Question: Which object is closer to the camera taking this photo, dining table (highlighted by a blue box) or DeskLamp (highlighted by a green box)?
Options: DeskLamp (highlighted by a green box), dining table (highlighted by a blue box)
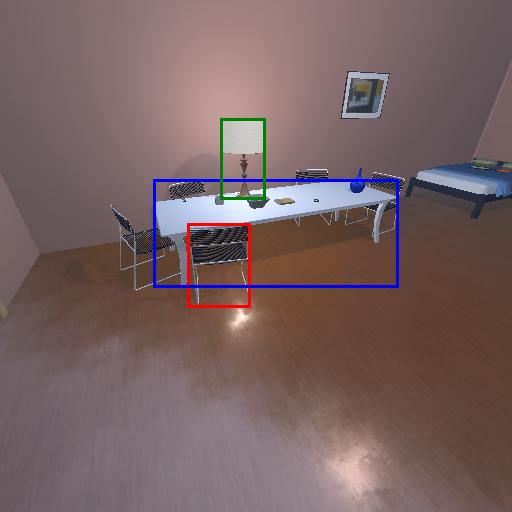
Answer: DeskLamp (highlighted by a green box)